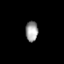
Tissue: prostate
Cell type: Fibroblasts
Senescence score: 0.7475
Nuclear area (px): 248
Mean DAPI intensity: 156.5